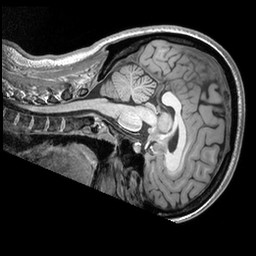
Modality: T1w
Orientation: sagittal
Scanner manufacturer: siemens
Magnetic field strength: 3 T
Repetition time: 2.53 s
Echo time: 0.00298 s